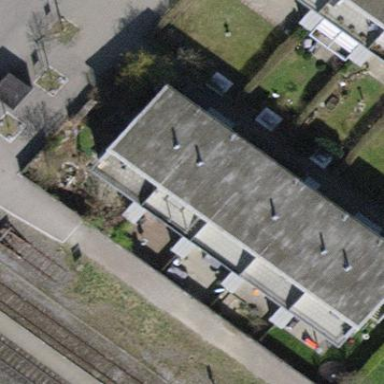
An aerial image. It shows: Terrace building with skillion roof shape.